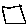
Label: square